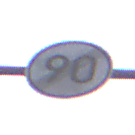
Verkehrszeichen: EndeGeschwindigkeit90
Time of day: MorningAfternoon
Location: Outdoor (Urban)
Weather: PartlyCloudy
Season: NotSpecified
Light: Natural